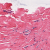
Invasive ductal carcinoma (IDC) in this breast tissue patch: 0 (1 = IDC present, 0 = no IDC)